Question: Currently while automatically generating the equals and hashCode methods, Eclipse does not take the checkstyle rules into consideration and it generates the below code but with checkstyle error:

After that I need to manually fix the name of the variable and arguments as per checkstyle rule.
Is there any way to configure something in Eclipse so that it uses the checkstyle rules while generating automatic methods (name, parameter, local variable names)?
Thanks
Atul
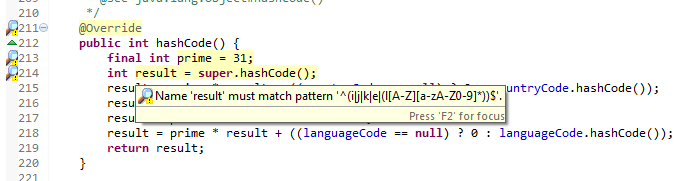
Answer: There is no way to automatically comply to Checkstyle rules when generating code. Checkstyle and it's rules are are designed for verification. Without going into detail: Generation rules would have to be implemented differently which makes it technically impossible to just use those Checkstyle rules for that.
You can, however, change the generating templates in Eclipse yourself to be Checkstyle compliant. In the preferences in Java=>Editor=>Templates you can change some existing ones or add a new one. Sadly the equals/hashcode generation is not among them. Take a look at <URL> to see how to do that.